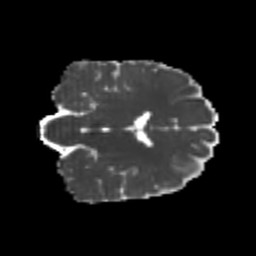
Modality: MD
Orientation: coronal
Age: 21
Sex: female
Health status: healthy
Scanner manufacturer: philips
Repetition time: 7.388 s
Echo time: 0.08599 s